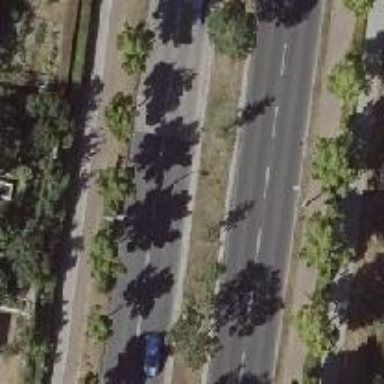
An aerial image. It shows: Beautiful avenue lined with deciduous broadleaved trees.